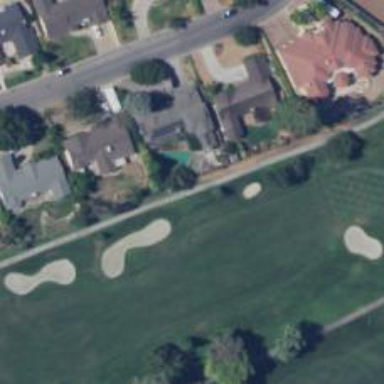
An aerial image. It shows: Path designated for golf carts.